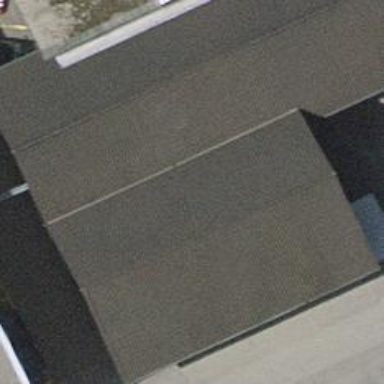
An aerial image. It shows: Industrial building.